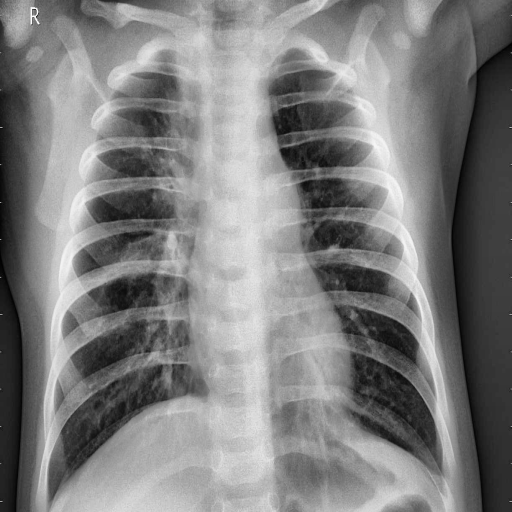
Finding: PNEUMONIA